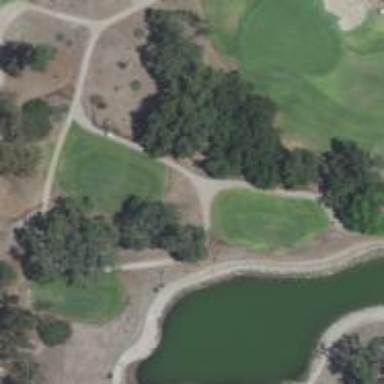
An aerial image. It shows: Path for golf carts.